Interaction volume radius: 5 \u00c5
Interaction volume height: 15 \u00c5
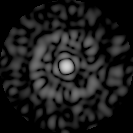
Disorder parameter: 0.8252